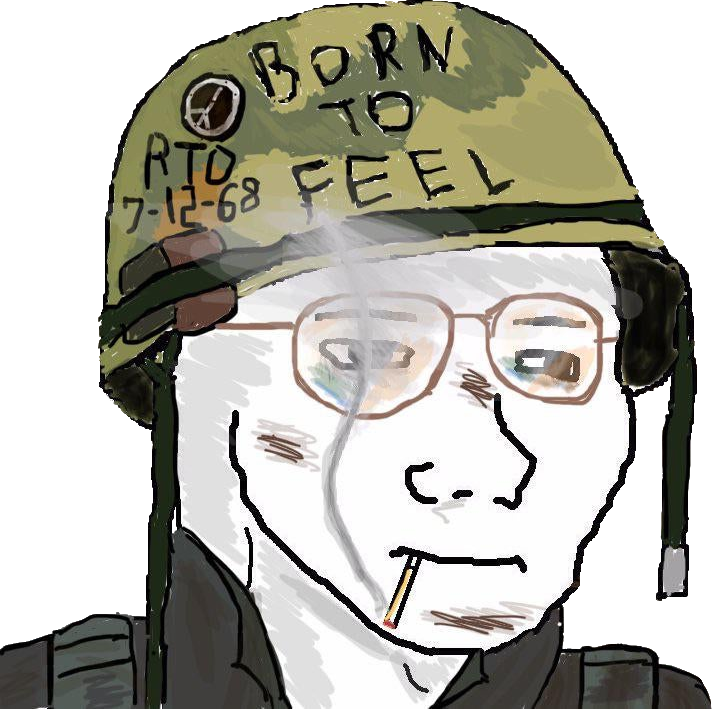
Label: 5_Doomer